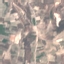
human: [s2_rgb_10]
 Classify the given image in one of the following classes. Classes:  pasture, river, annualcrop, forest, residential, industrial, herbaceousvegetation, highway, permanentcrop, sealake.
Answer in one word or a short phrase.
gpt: PermanentCrop